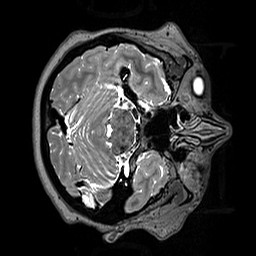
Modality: T2w
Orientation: axial
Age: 44
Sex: female
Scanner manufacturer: siemens
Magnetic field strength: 3 T
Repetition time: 3.2 s
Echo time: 0.412 s